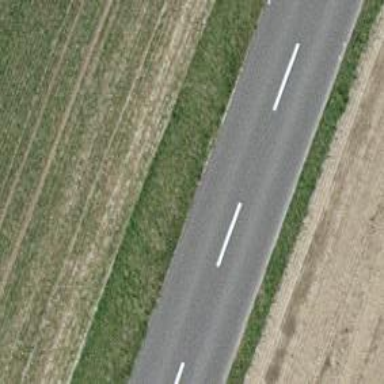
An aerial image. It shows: Secondary road with asphalt surface.